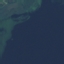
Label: SeaLake